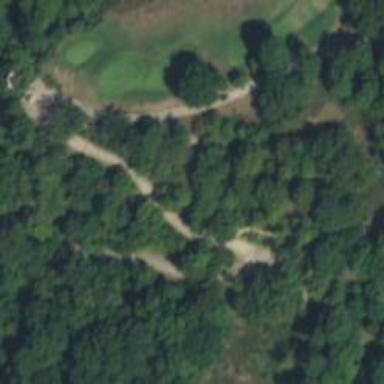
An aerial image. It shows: Pathway for golfing.